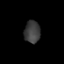
Tissue: prostate
Cell type: Myeloid cells
Senescence score: 0.7098
Nuclear area (px): 345
Mean DAPI intensity: 60.696